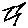
Label: zigzag